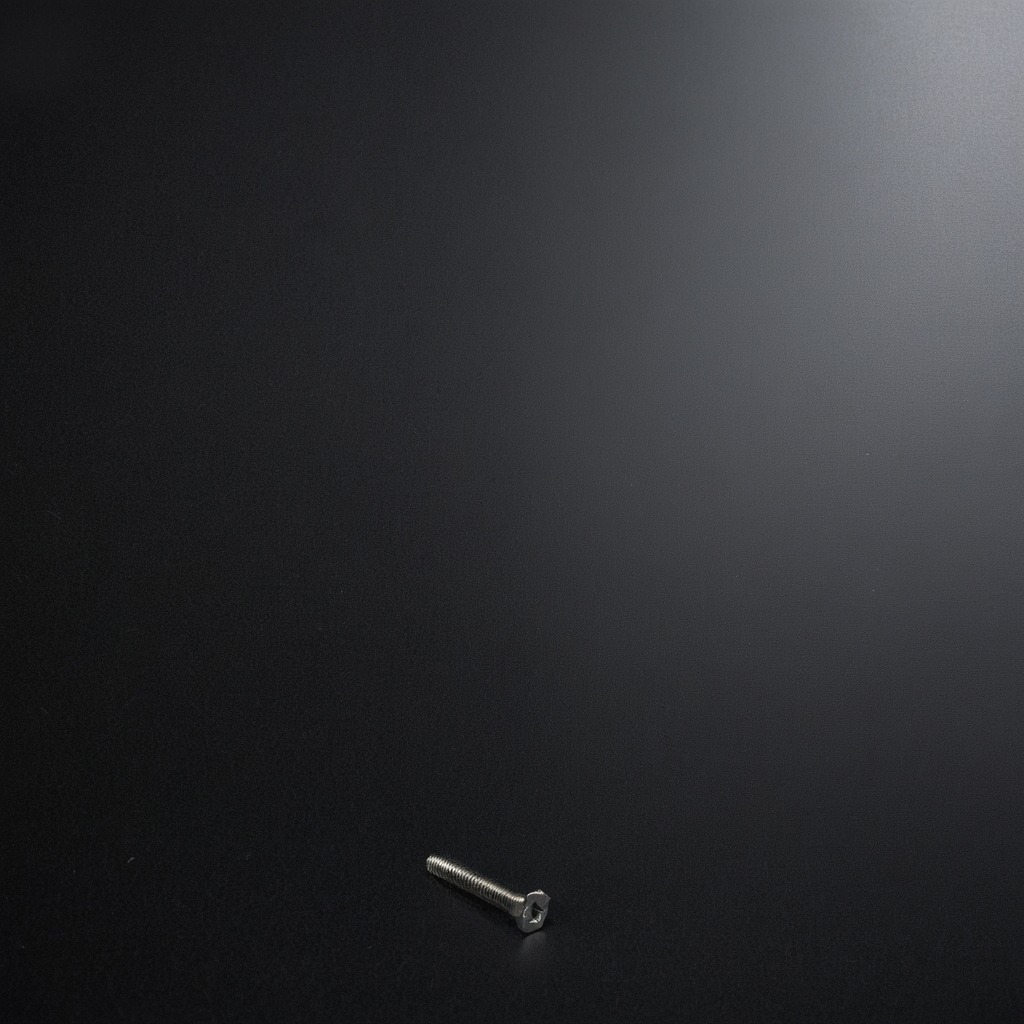
A metal screw lies on the clean granite tabletop covered with a black rubber mat inside a workshop under bright overhead lighting crisp shadows high clarity worn but beneath the mat.